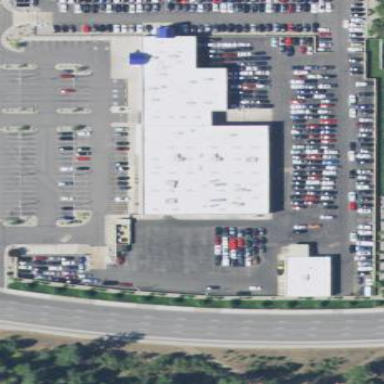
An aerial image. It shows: Car shop building.